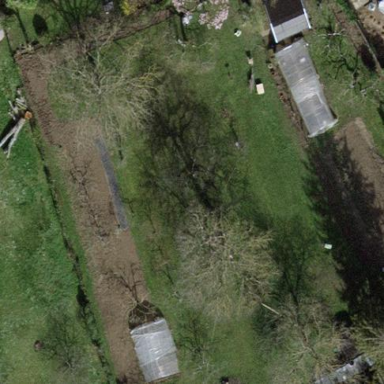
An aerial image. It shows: Garden surrounded by fence.